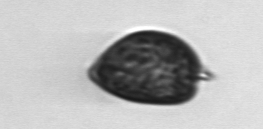
Label: Prorocentrum_micans